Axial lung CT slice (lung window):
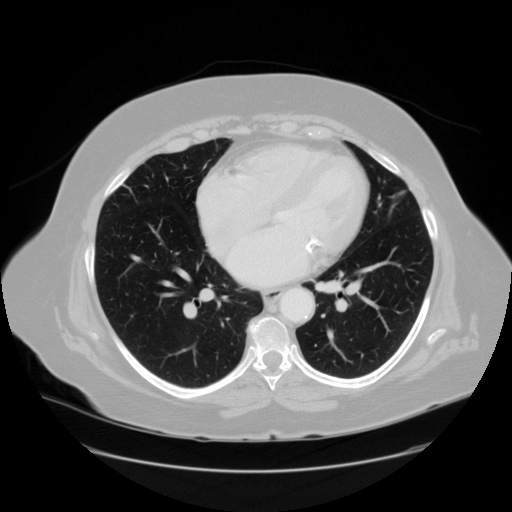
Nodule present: no